Field crop: maize
Growth stage: 2
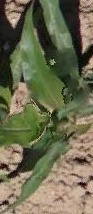
Species: maize